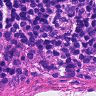
Metastatic tissue present: no